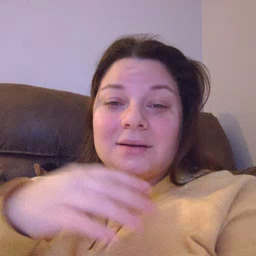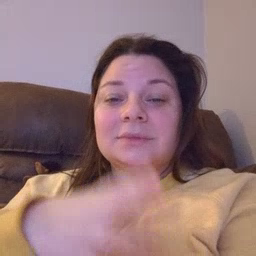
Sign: nap